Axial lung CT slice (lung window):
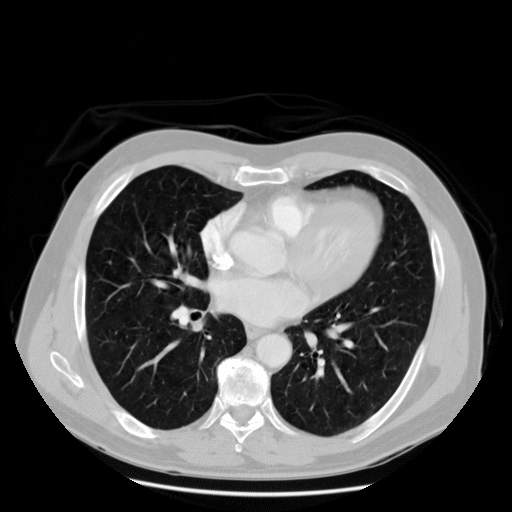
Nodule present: no